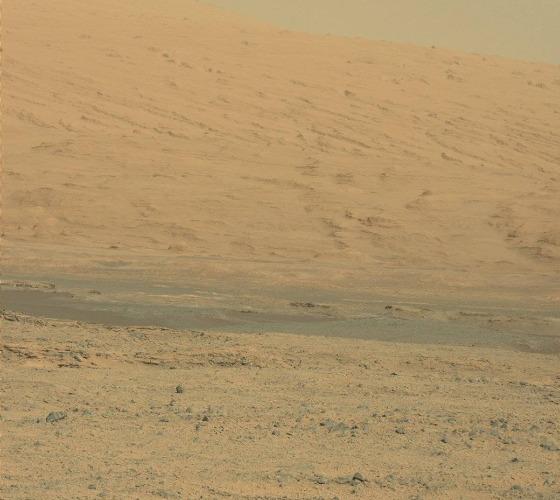
Terrain classes present: Gravel / Sand / Soil, Sky / Distant Mountains